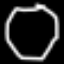
Label: octagon